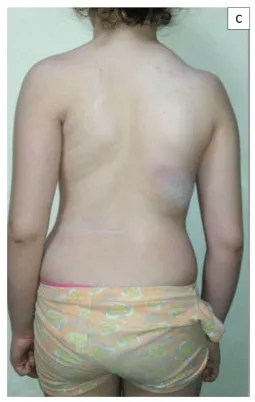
Clinical aspects of the patient during the follow-up. Clinical result of the patient at Risser 2 prior to application of the third brace (2/2021).
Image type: medical_photograph (skin_photograph)